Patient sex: F
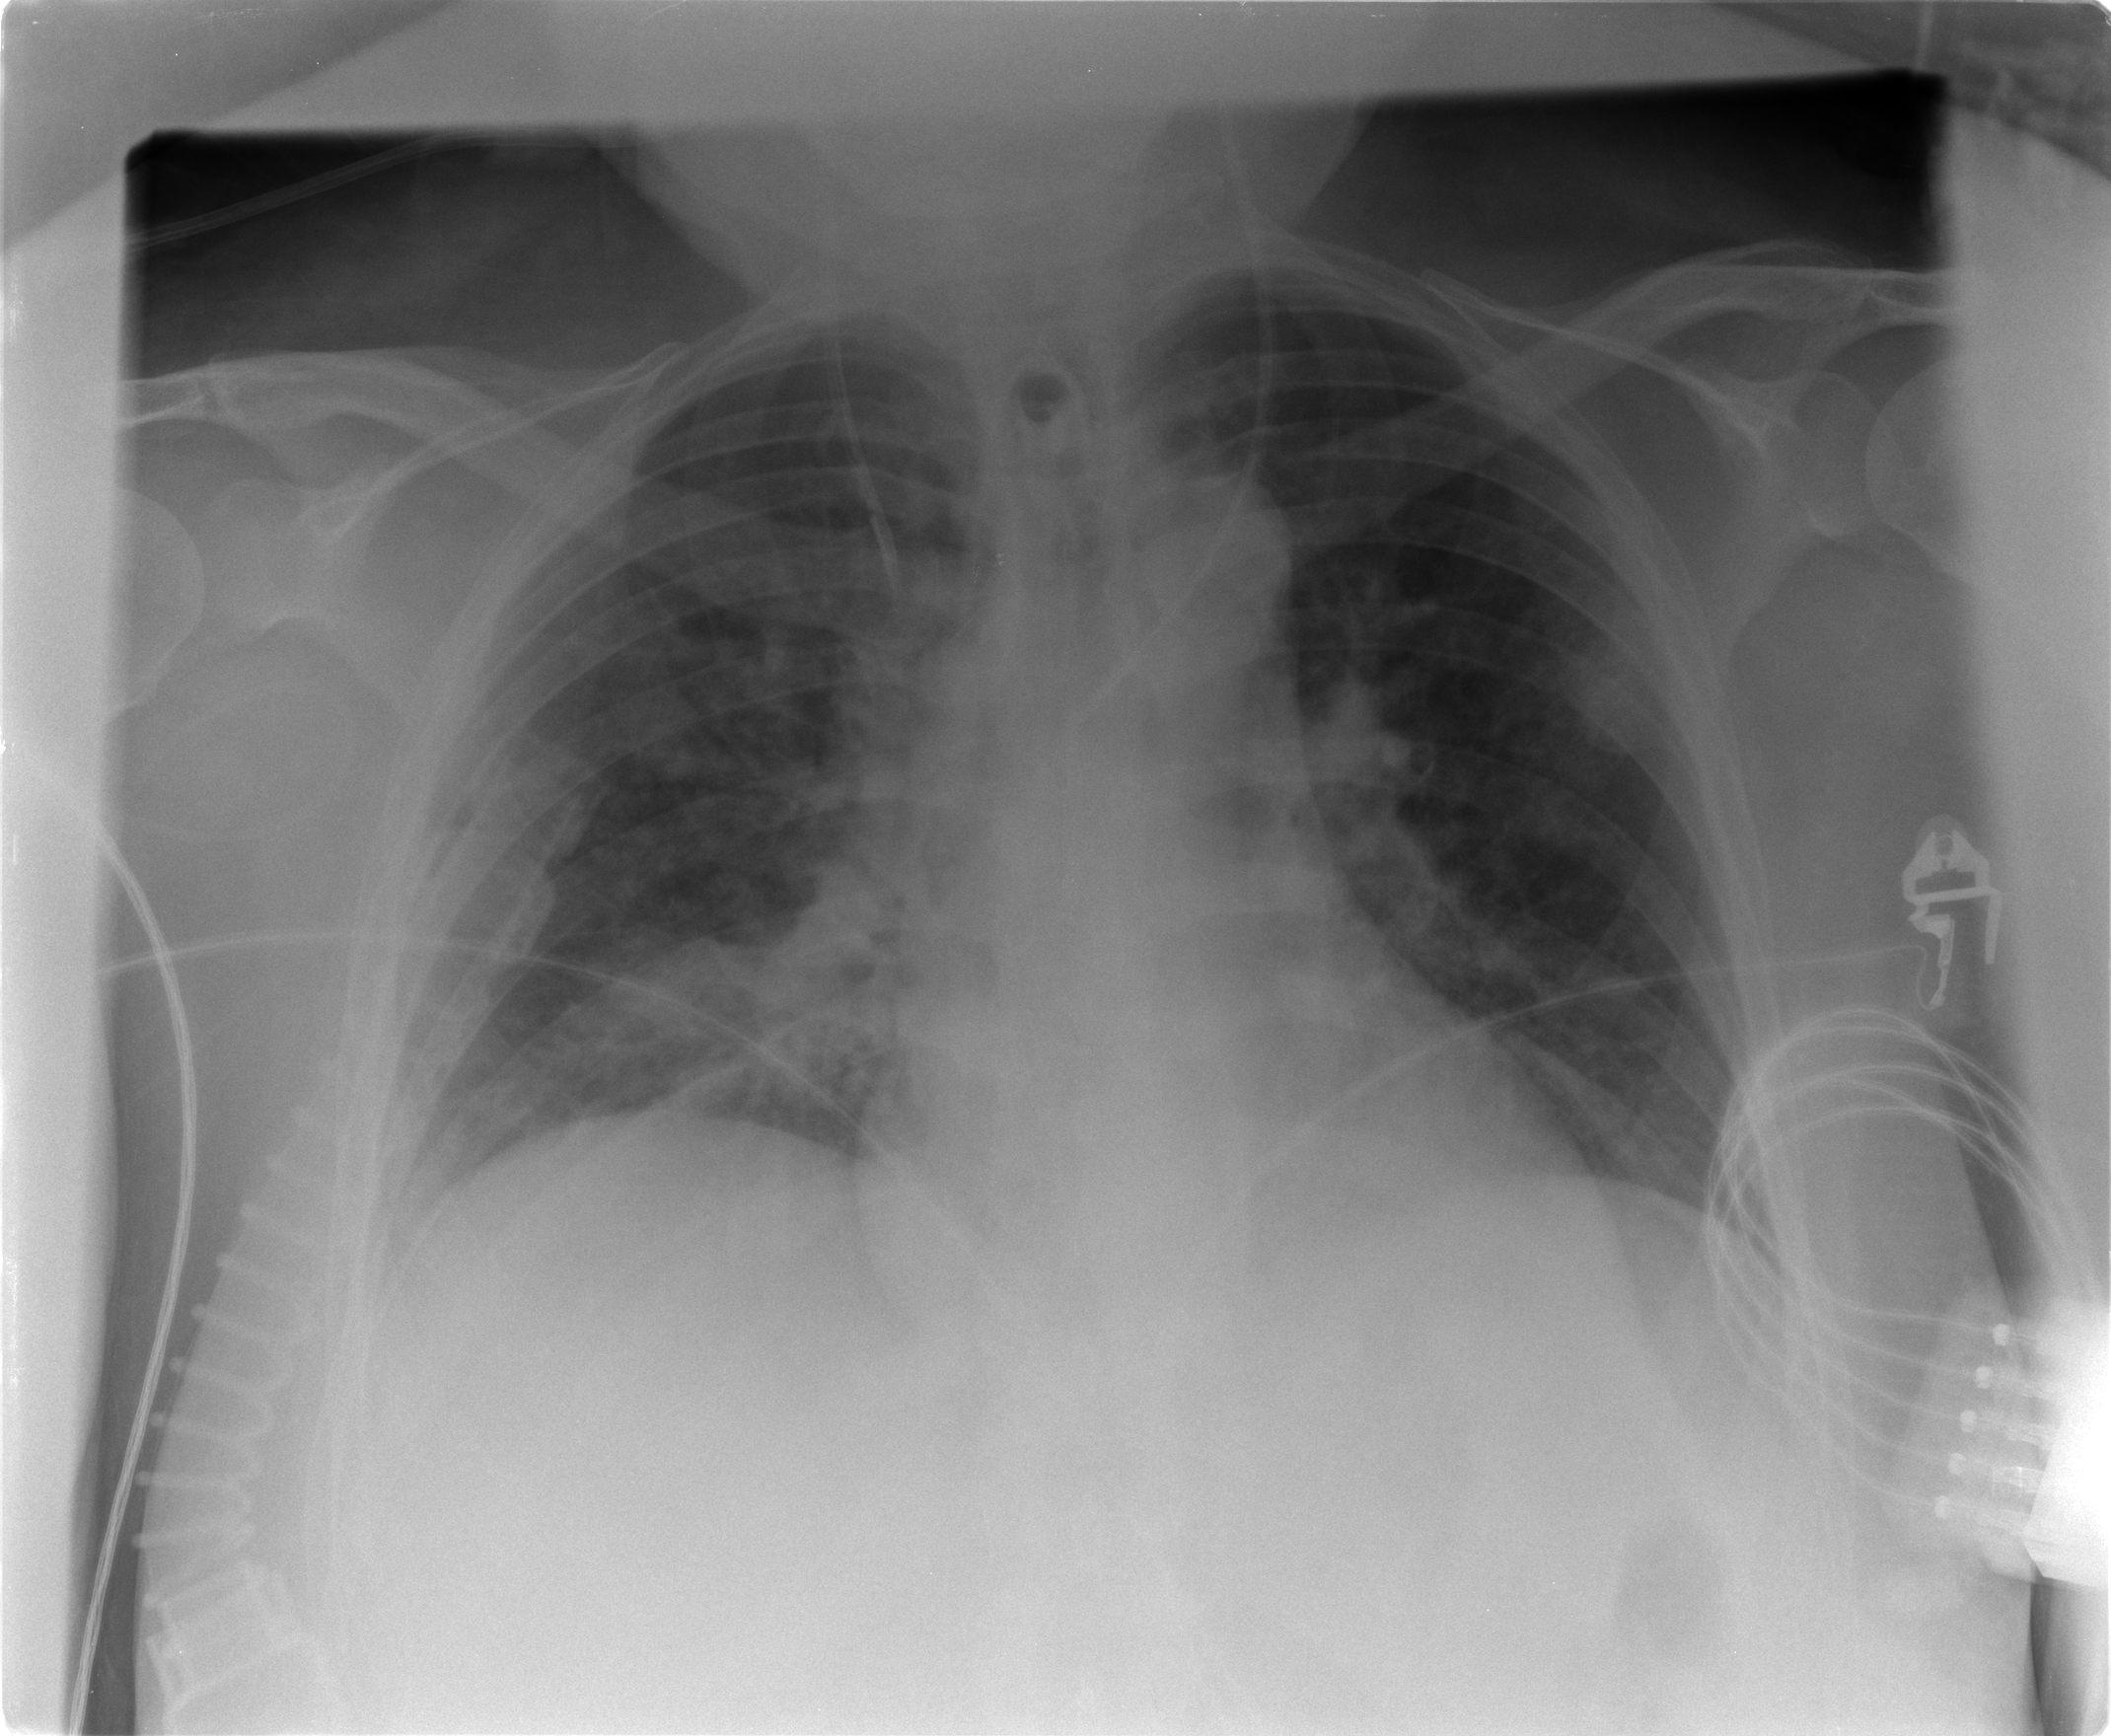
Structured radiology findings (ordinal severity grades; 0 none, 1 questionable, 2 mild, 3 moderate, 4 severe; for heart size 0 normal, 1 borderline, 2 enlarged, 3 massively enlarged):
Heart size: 0
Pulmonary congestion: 2
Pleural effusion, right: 1
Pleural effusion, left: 0
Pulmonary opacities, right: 2
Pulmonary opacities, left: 0
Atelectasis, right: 2
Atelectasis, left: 1